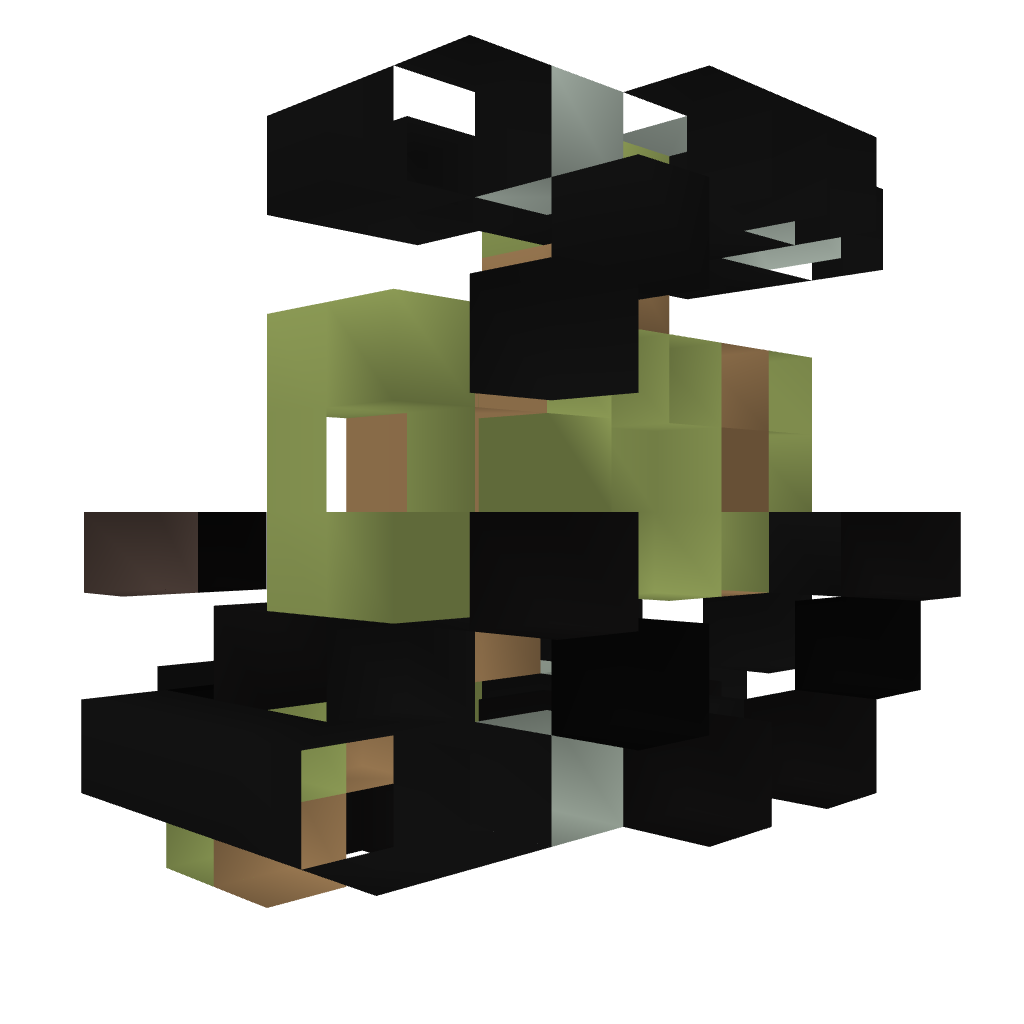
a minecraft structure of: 3x3 completely hidden piston door